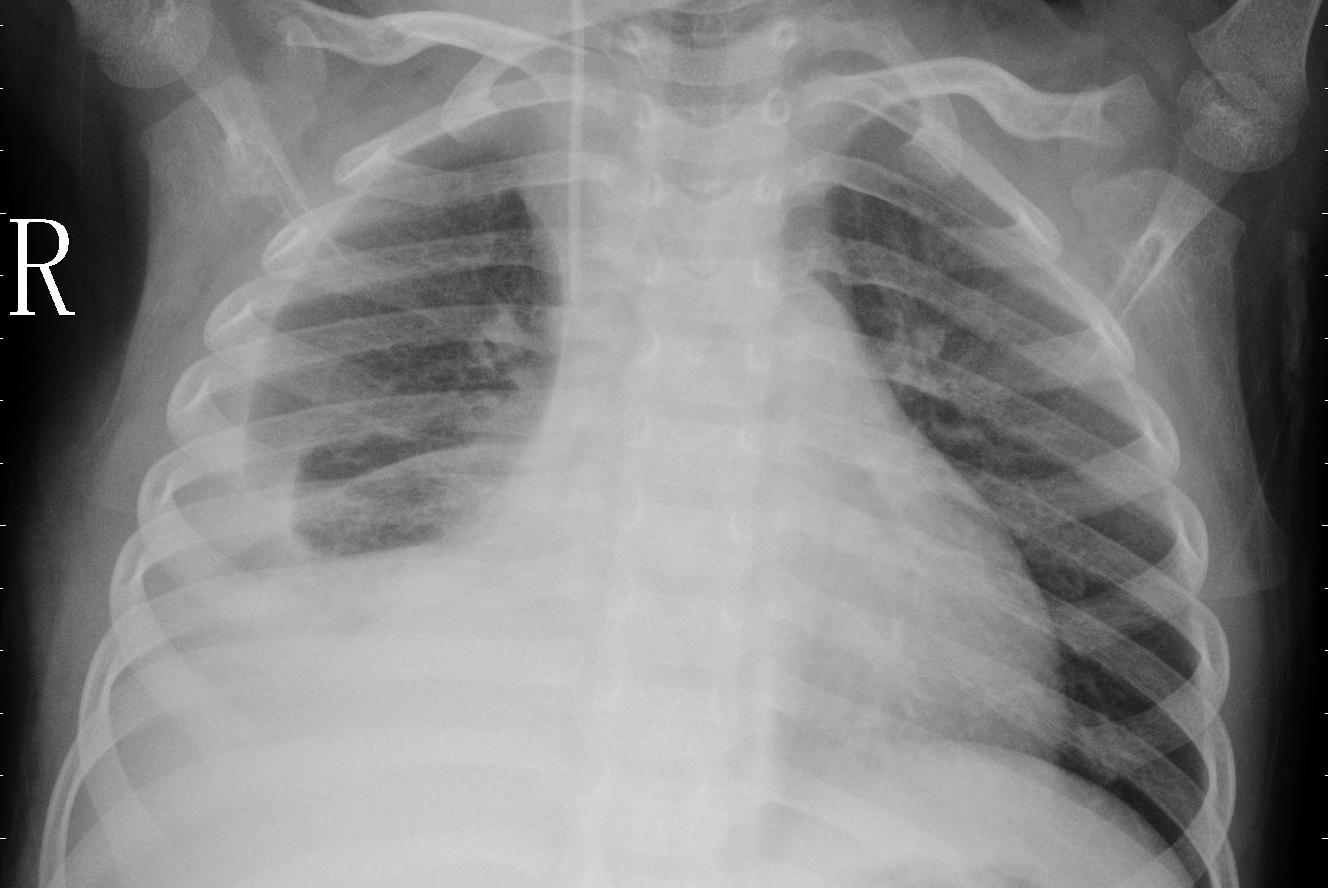
Diagnosis: PNEUMONIA